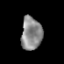
Tissue: prostate
Cell type: T cells
Senescence score: 0.7137
Nuclear area (px): 669
Mean DAPI intensity: 139.233